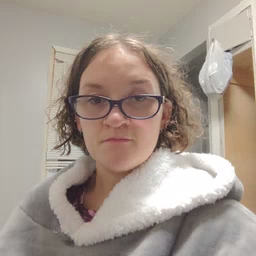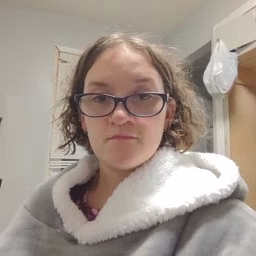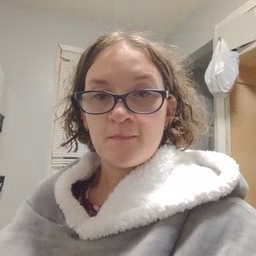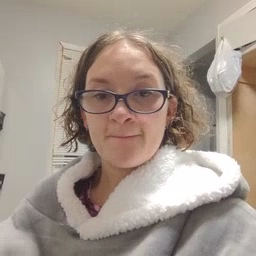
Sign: pizza